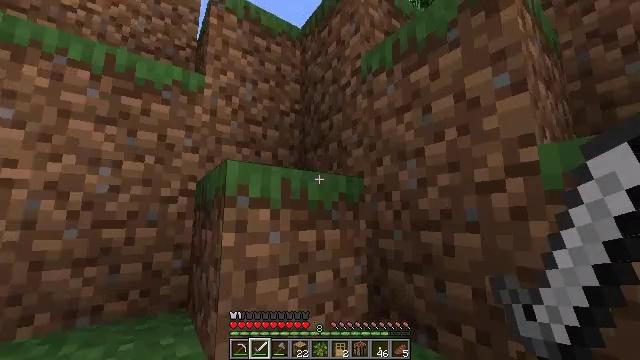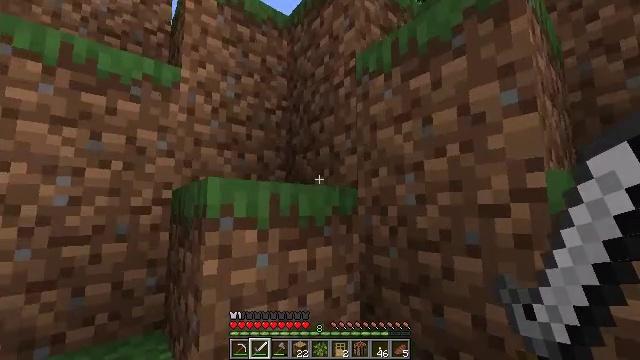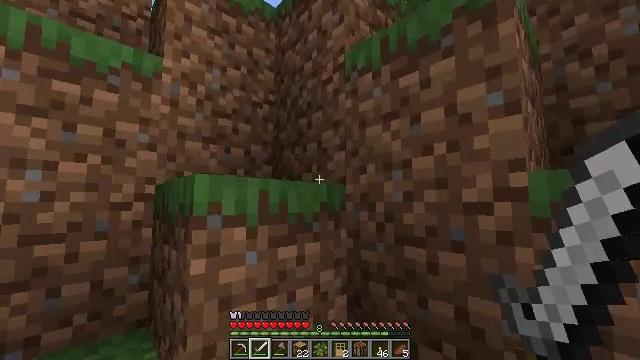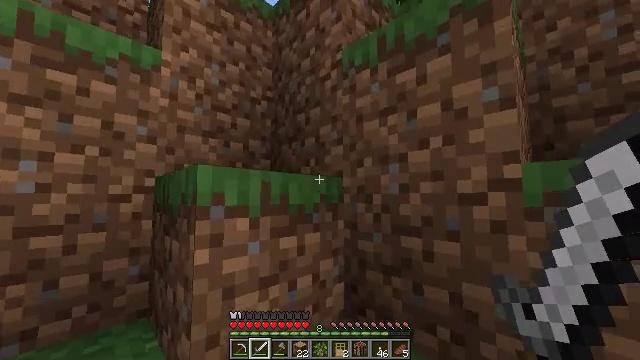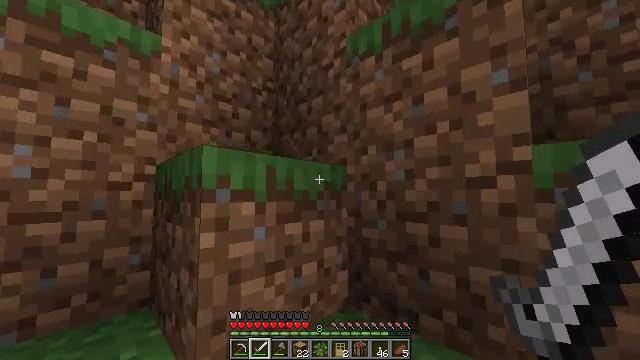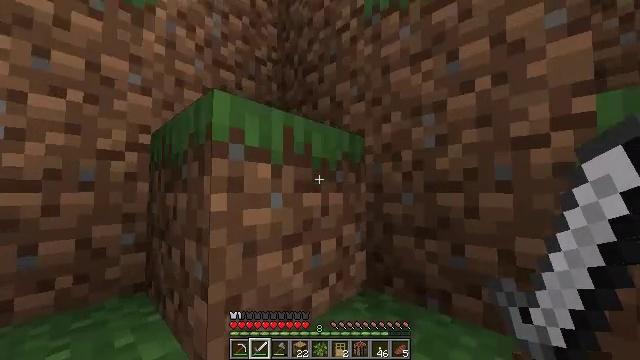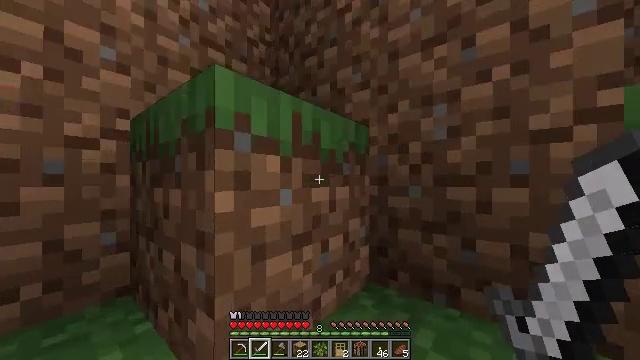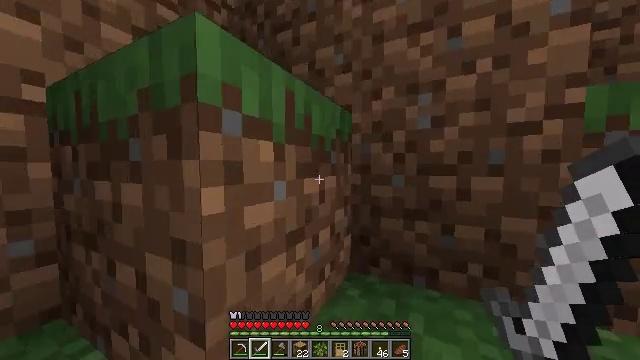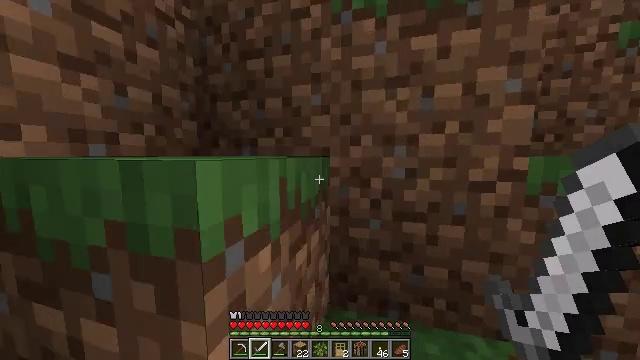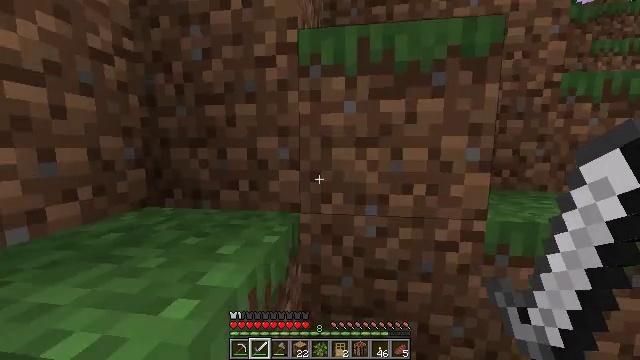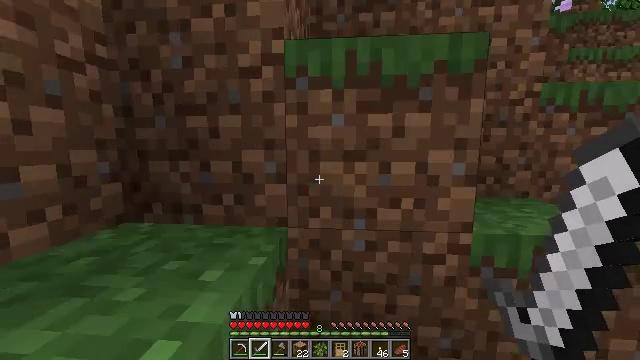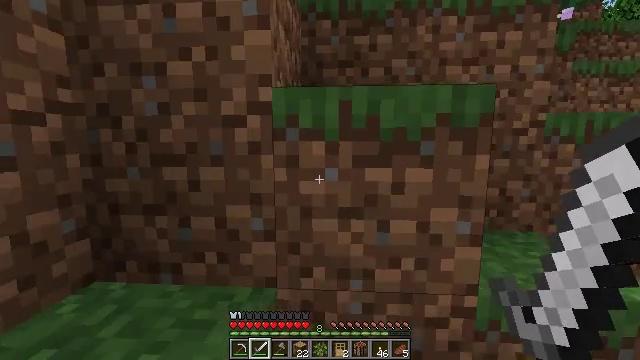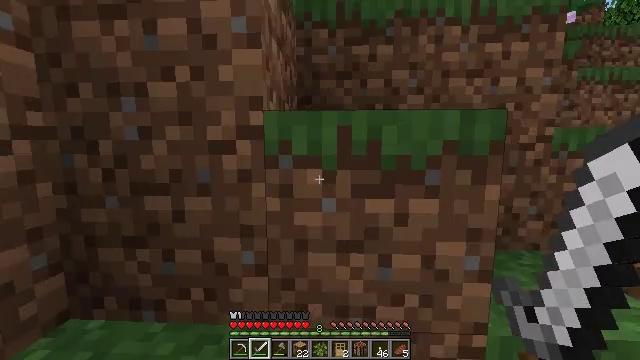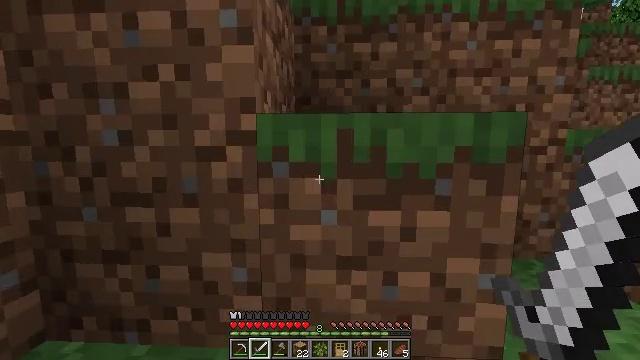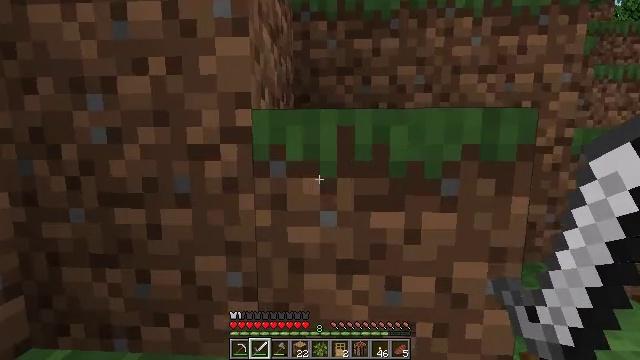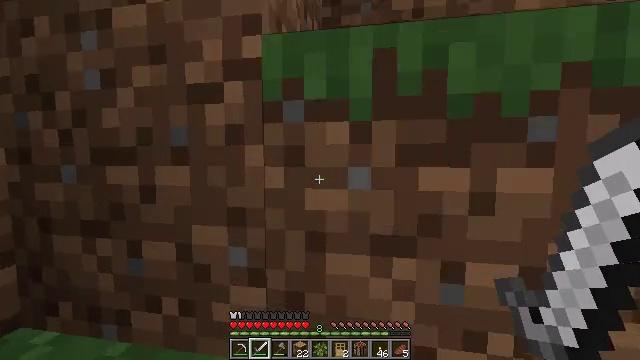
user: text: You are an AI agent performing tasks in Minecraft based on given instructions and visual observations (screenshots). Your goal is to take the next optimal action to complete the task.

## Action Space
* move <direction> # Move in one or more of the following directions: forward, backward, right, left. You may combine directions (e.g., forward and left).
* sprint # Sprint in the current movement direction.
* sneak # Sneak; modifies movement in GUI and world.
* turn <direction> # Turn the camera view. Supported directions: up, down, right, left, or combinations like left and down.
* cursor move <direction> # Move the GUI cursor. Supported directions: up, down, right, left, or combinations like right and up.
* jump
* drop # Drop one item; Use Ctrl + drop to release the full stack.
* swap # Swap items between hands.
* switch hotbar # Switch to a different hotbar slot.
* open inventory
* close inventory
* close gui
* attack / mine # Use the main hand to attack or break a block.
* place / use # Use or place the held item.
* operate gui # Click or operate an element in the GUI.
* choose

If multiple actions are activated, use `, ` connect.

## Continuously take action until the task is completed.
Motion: motion action
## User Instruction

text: Mine oak leaves.
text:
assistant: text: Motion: move forward and move left, sprint, turn right and down, jump
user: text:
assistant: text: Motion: move forward and move left, sprint, turn right and down, jump
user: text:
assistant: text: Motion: move forward and move left, sprint, turn right, jump
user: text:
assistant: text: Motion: move forward and move left, sprint, turn right, jump
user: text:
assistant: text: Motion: move forward and move left, sprint, turn right
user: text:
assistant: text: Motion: move forward and move left, sprint, turn right and down
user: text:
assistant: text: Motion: move forward and move left, sprint, turn right and down
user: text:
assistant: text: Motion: move forward and move left, sprint, turn right and down, jump
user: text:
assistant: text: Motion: move forward and move left, sprint, turn right, jump
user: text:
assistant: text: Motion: move forward, sprint, turn right, jump
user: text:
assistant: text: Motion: move forward, sprint, turn right, jump
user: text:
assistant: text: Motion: move forward, sprint, jump
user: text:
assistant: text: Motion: move forward, sprint
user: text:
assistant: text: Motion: move forward, sprint
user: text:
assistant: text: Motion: move forward, sprint, turn left and up
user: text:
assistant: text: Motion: move forward, sprint, turn left and up
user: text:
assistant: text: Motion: move forward and move left, sprint, turn left and up, jump
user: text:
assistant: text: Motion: move forward and move left, sprint, turn left and up, jump
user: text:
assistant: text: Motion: move forward and move left, sprint, jump
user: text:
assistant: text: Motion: move forward and move left, sprint, jump
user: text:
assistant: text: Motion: move forward and move left, sprint, jump
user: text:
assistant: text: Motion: move forward and move left, sprint, turn right
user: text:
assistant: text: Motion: move forward and move left, sprint, turn right and down
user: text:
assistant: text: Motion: move forward and move left, sprint, turn right and down
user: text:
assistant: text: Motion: move forward, sprint, turn right and down
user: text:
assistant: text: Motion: move forward, sprint, turn right
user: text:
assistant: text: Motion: move forward, sprint, turn right
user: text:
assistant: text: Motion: move forward, sprint, turn right
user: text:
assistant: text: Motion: move forward, sprint, turn right
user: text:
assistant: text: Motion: move forward, sprint, jump